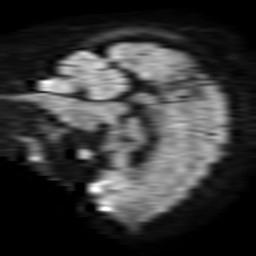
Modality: TRACE
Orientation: sagittal
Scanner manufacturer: philips
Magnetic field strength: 1.5 T
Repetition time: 3.4 s
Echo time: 0.06899 s